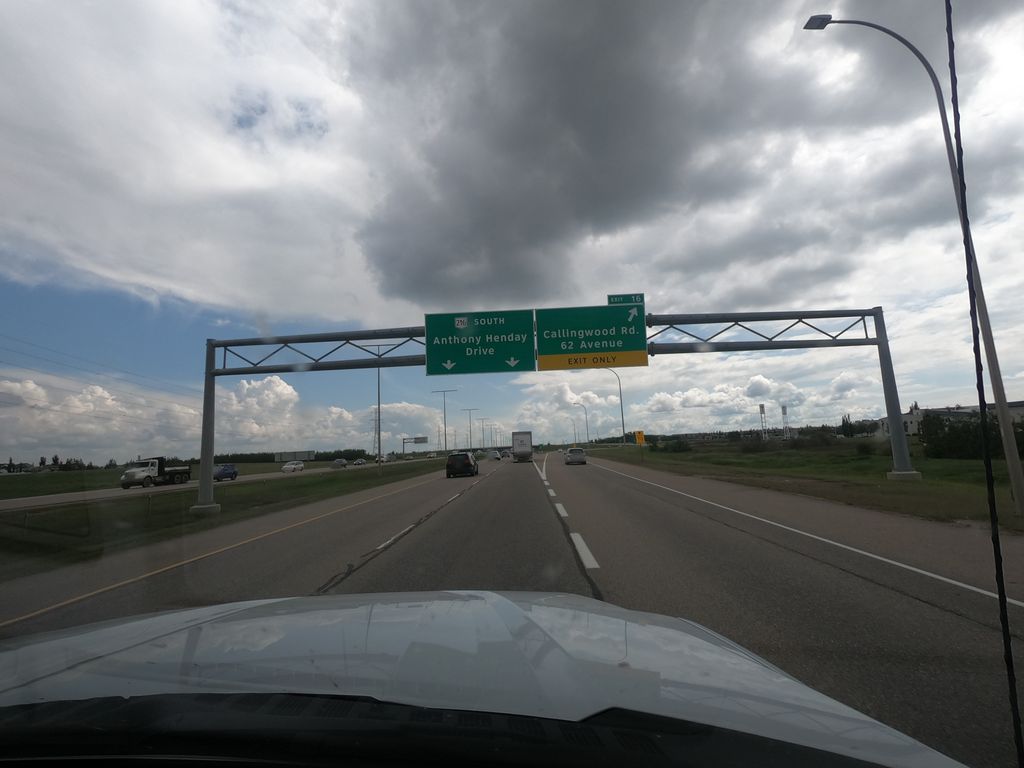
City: edmonton